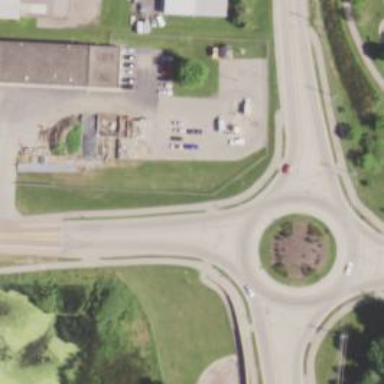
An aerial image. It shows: Secondary road with asphalt surface leading to roundabout.